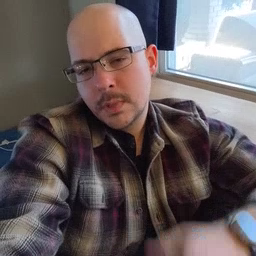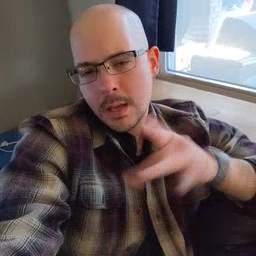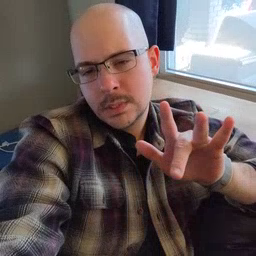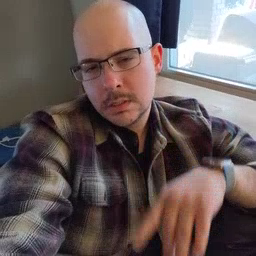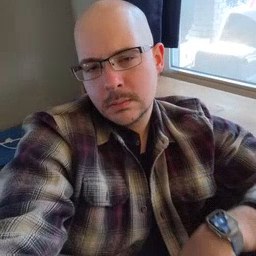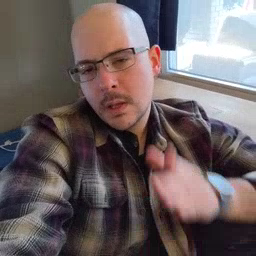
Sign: empty